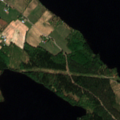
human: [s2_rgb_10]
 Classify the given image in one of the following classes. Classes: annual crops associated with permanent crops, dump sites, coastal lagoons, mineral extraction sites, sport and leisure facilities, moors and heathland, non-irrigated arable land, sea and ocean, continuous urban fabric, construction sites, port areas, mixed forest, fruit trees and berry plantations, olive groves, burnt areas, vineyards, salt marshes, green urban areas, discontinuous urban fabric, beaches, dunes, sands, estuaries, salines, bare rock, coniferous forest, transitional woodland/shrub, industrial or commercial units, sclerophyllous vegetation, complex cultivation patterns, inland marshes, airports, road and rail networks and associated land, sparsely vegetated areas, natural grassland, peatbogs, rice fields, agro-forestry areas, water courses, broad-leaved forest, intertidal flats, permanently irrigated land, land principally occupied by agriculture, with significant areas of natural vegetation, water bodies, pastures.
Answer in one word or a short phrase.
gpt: land principally occupied by agriculture, with significant areas of natural vegetation, mixed forest, water bodies